Field crop: maize
Growth stage: 2
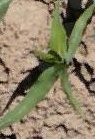
Species: maize